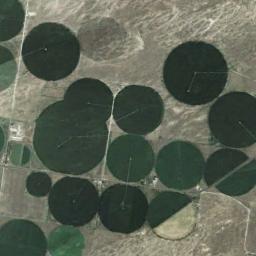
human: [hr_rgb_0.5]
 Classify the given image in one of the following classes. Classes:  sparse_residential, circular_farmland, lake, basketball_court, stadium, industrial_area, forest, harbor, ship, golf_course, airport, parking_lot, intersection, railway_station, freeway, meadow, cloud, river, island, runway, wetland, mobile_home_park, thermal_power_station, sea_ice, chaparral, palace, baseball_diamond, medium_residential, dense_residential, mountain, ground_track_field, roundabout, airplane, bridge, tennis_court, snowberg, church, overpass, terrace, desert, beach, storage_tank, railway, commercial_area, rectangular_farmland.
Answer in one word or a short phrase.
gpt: circular_farmland